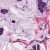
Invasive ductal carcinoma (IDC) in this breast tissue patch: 0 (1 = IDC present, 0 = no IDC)